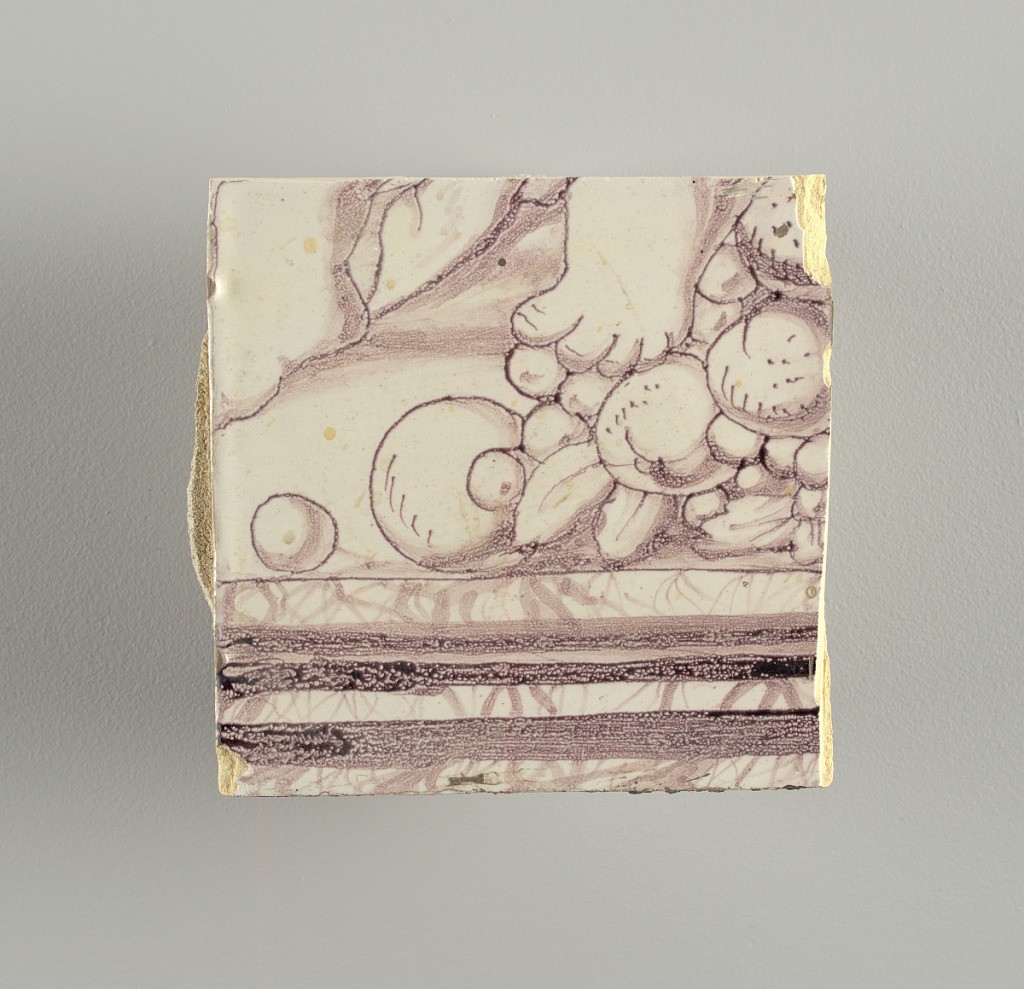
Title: Tile wall facing
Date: ca. 1725
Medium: Tin-glazed earthenware, underglaze
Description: Horizontal rectangle.  Thirty tiles wide and twenty-three tiles high with opening for fireplace eleven tiles wide and ten high.  Foliage arabesques disposed about three vertical axes from which are emphazised by urns at center and right, and at left by the figure of a standing woman carrying an infant on her arm and accompanied by two children.